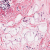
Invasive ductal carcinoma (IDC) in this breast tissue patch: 0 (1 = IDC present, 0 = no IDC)